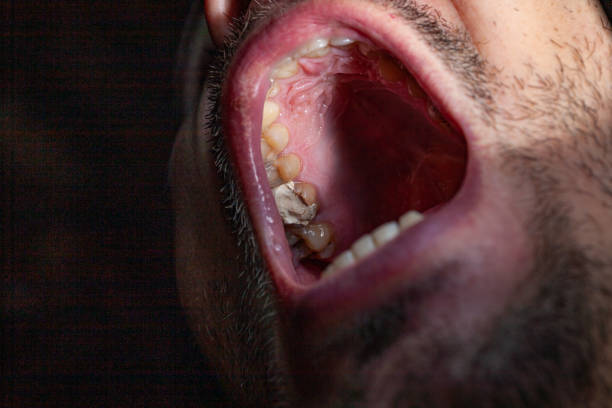
Condition: Caries